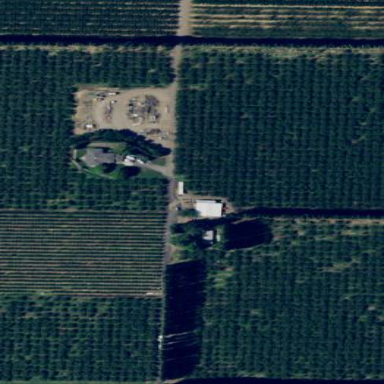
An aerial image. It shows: Vineyard with grape crops.